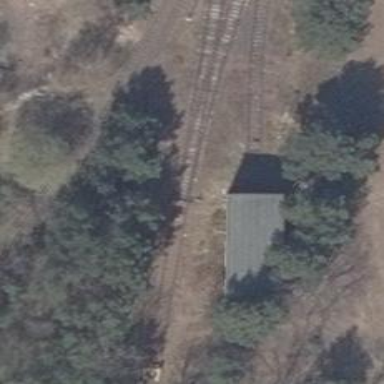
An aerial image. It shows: Railway switch with turnout to the right.